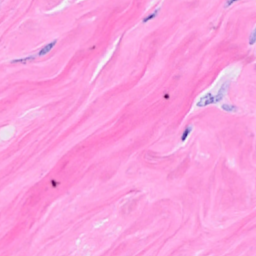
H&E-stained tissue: Breast